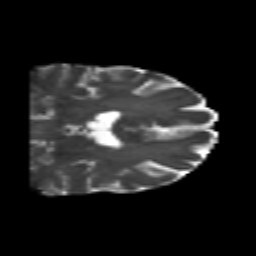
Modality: T2w
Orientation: coronal
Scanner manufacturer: siemens
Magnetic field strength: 3 T
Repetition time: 6.8 s
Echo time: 0.093 s